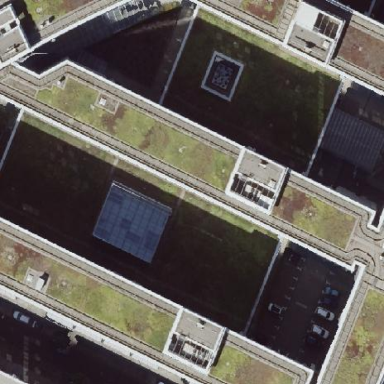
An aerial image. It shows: Part of building.